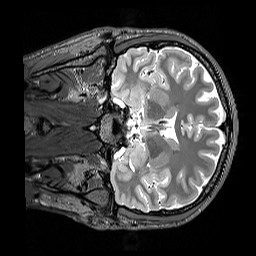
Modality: T2w
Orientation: coronal
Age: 27
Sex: male
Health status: healthy
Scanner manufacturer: siemens
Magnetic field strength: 3 T
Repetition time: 3.2 s
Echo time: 0.568 s